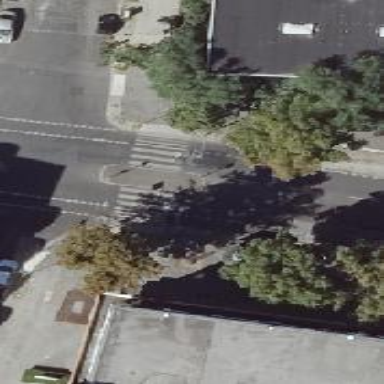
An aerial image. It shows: Marked footway crossing with zebra crossing. There is island present on the crossing.